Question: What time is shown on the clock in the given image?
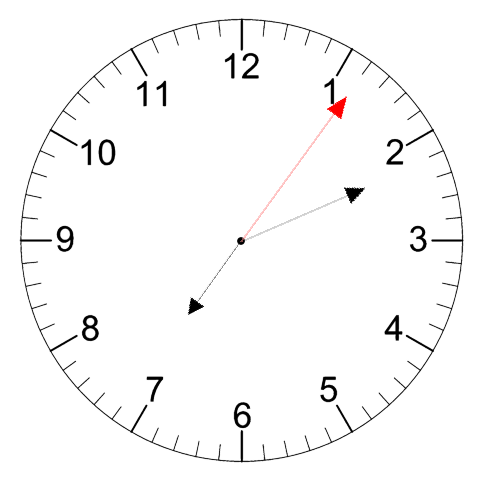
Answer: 07:11:06